Field crop: maize
Growth stage: 2
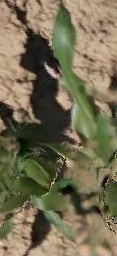
Species: maize